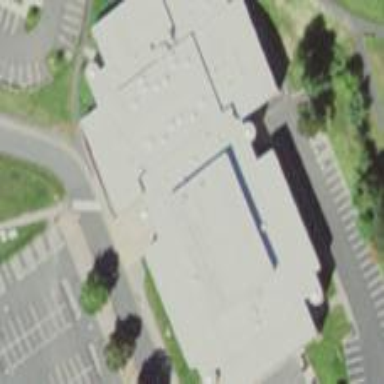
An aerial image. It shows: School.